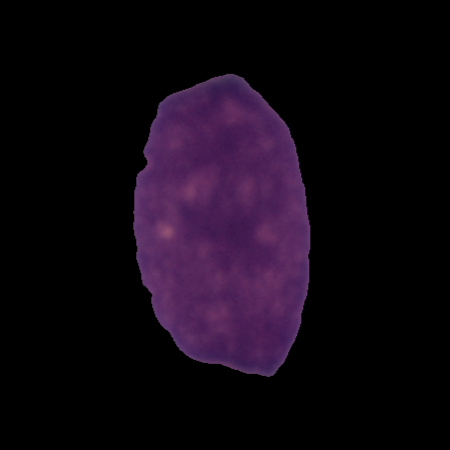
Label: cancer